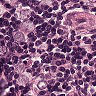
Metastatic tissue present: yes